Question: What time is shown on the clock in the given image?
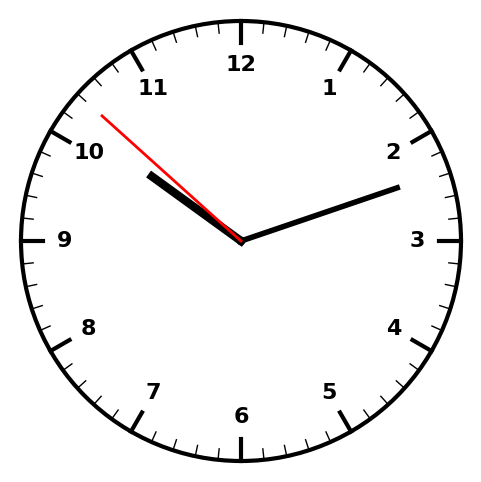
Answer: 10:11:52